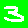
Digit: 3